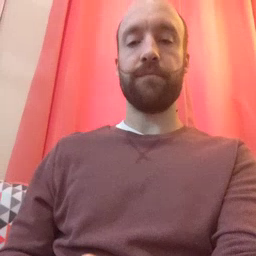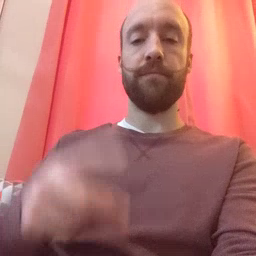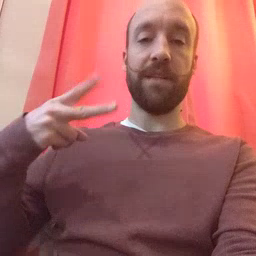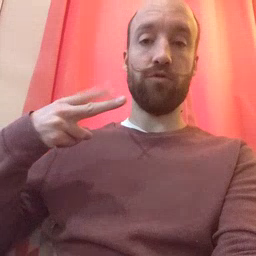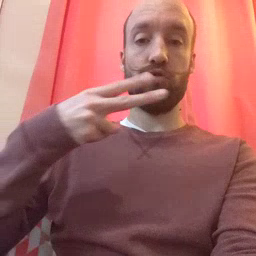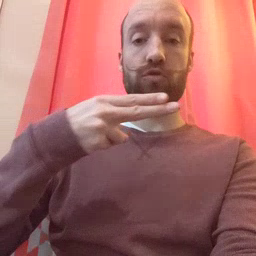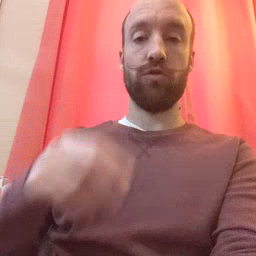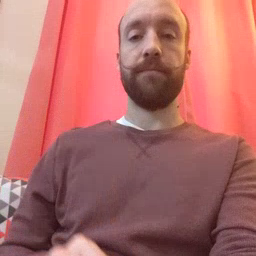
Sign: scissors